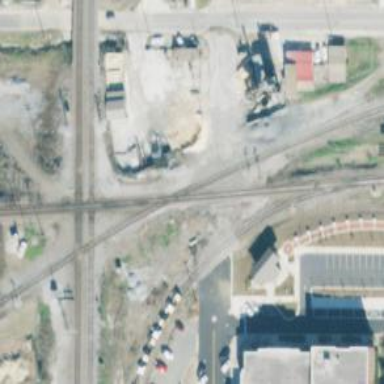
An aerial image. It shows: Railway crossing.